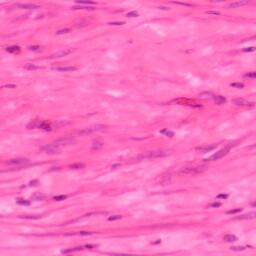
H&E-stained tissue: Colon